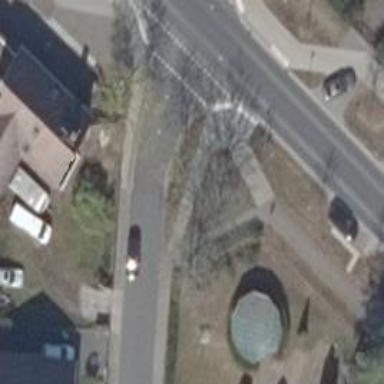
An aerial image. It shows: Sidewalk along the footway.